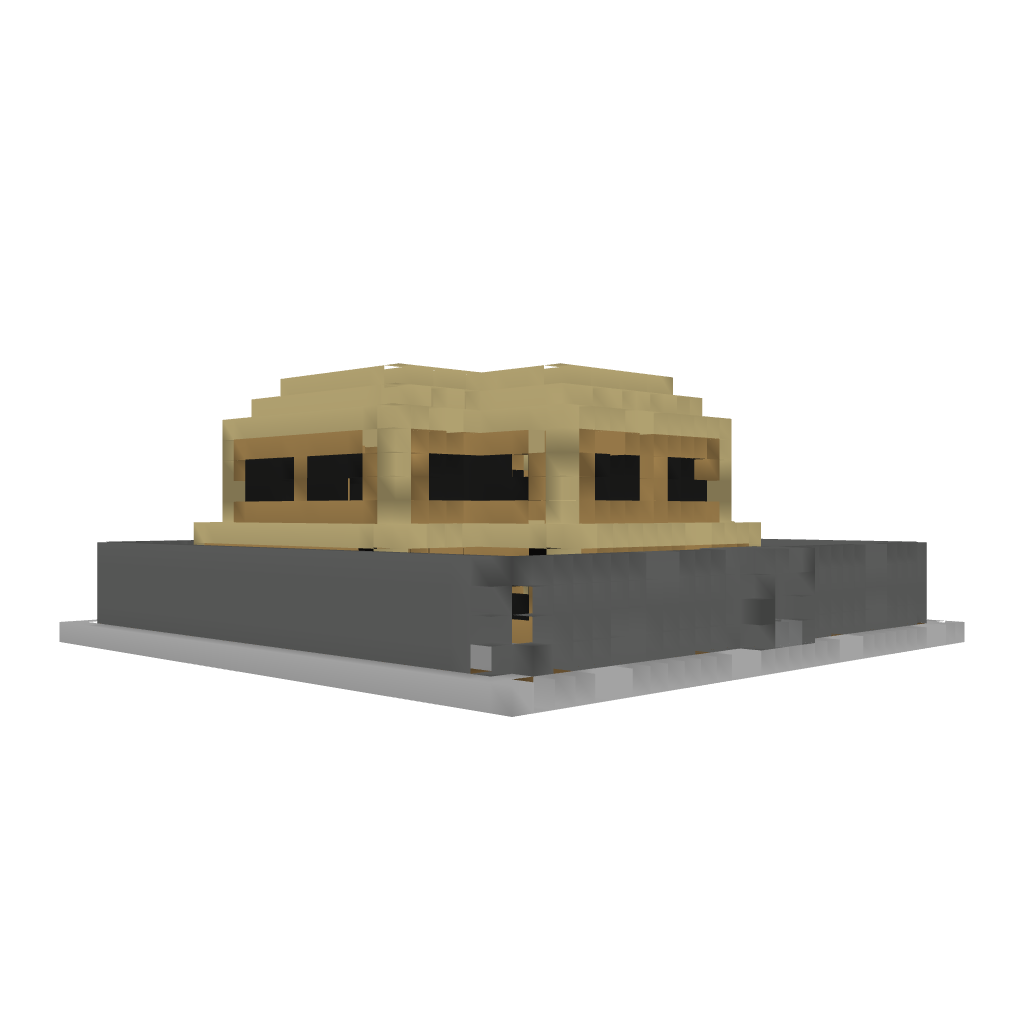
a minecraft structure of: Little House